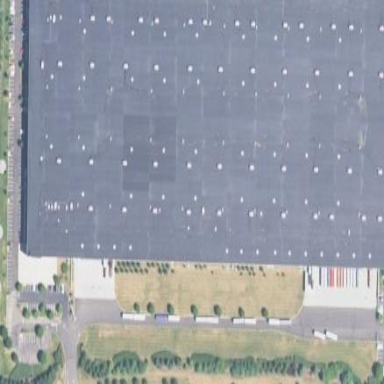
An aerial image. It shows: Warehouse building.